Question: I have launched a 10 node cluster with the ec2-script in standalone mode for Spark. I am accessing data in s3 buckets from within the PySpark shell but when I perform transormations on the RDD, only one node is ever used. For example the below will read in data from the CommonCorpus:
'''
bucket = ("s3n://@aws-publicdatasets/common-crawl/crawl-data/CC-MAIN-2014-23/"
"/segments/1404776400583.60/warc/CC-MAIN-20140707234000-00000-ip-10"
"-180-212-248.ec2.internal.warc.gz")
data = sc.textFile(bucket)
data.count()
'''
When I run this, only one of my 10 slaves processes the data. I know this because only one slave (213) has any logs of the activity when viewed from the Spark web console. When I view the the activity in Ganglia, this same node (213) is the only slave with a spike in mem usage when the activity was run.
Furthermore I have the exact same performance when I run the same script with an ec2 cluster of only one slave. I am using Spark 1.1.0 and any help or advice is greatly appreciated.
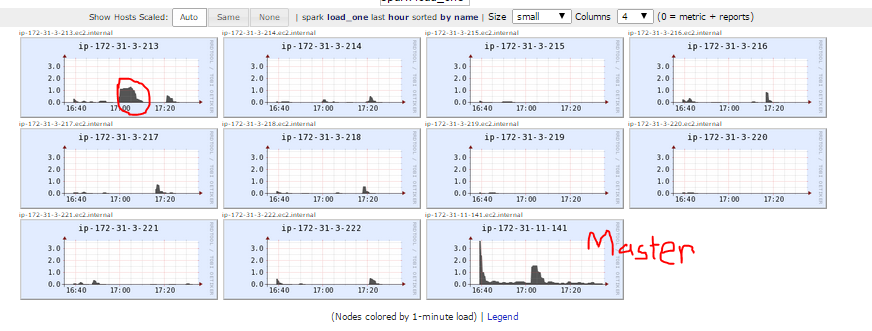
Answer: > '...ec2.internal.warc.gz'
I think you've hit a fairly typical problem with gzipped files in that they cannot be loaded in parallel. More specifically, , so Spark will load it with 1 task and thus give you an RDD with 1 partition.
(Note, however, that Spark can load 10 gzipped files in parallel just fine; it's just that each of those 10 files can only be loaded by 1 task. You can still get parallelism files, just not a file.)
You can confirm that you only have 1 partition by checking the number of partitions in your RDD explicitly:
'''
data.getNumPartitions()
'''
In your case, it's the number of RDD partitions. You can increase that by repartitioning your RDD as follows:
'''
data = sc.textFile(bucket).repartition(sc.defaultParallelism * 3)
'''
Why 'sc.defaultParallelism * 3'?
The Spark Tuning guide recommends having <URL>, and 'sc.defaultParalellism' gives you the number of cores in your cluster.